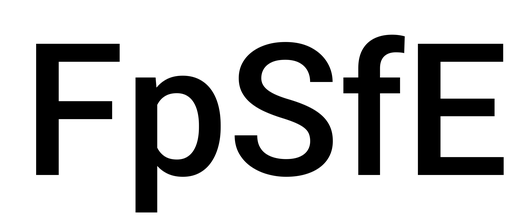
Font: Roboto_Medium